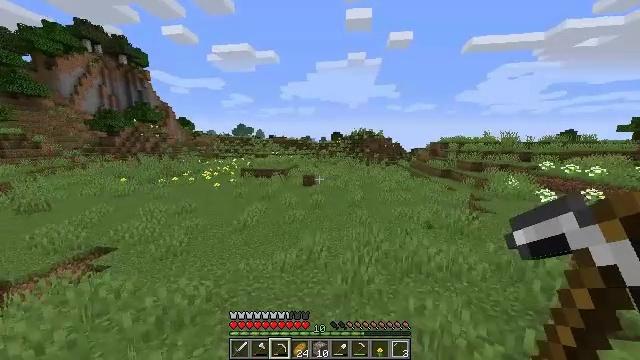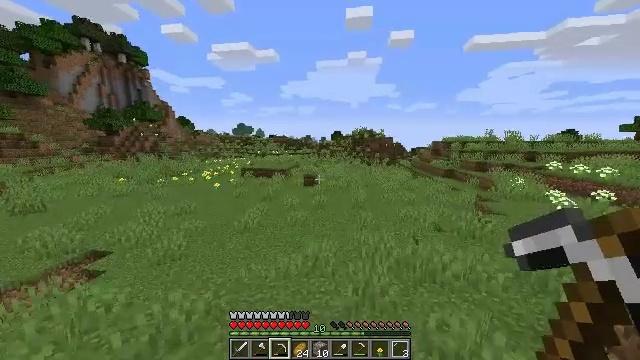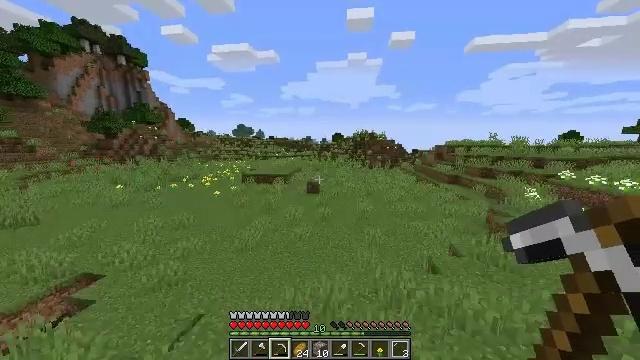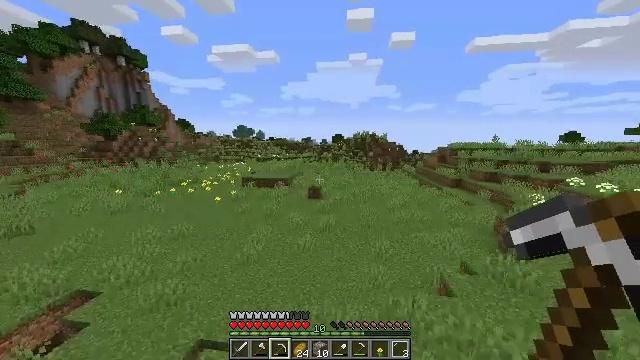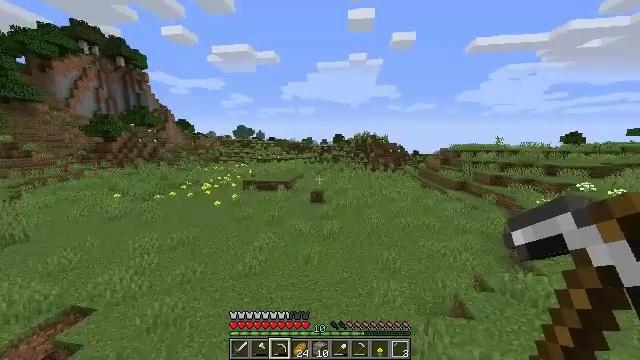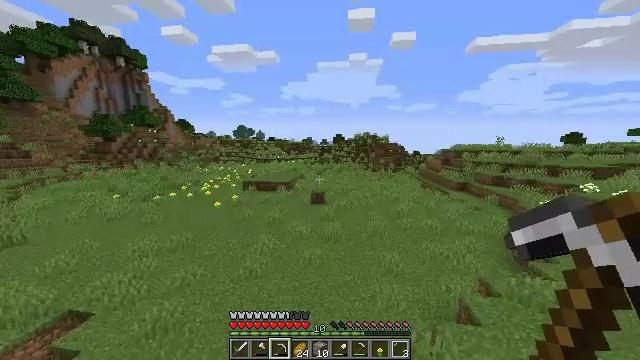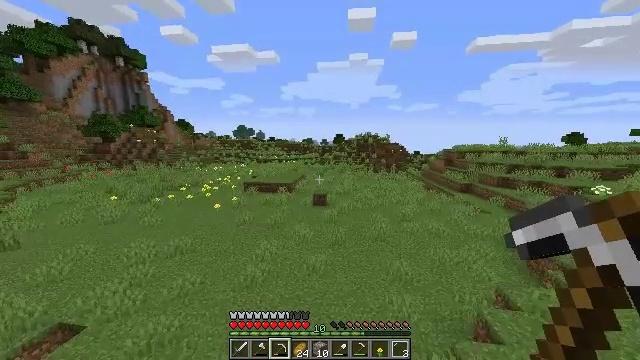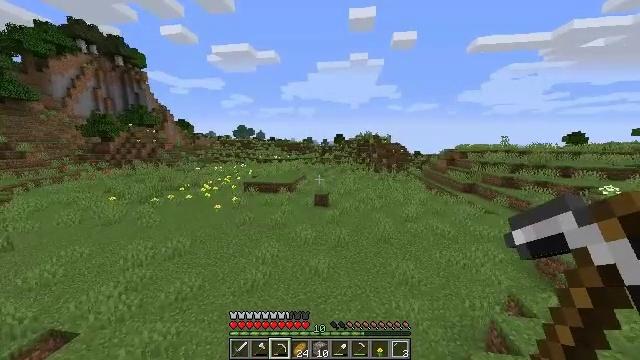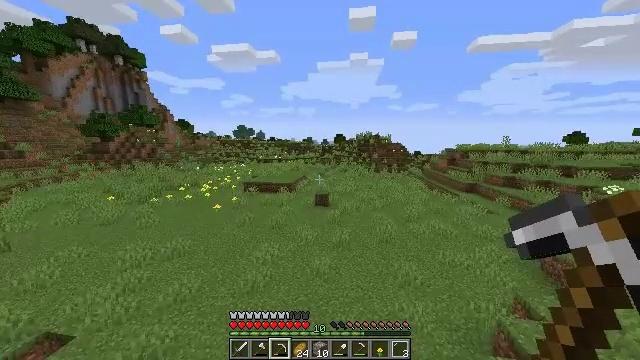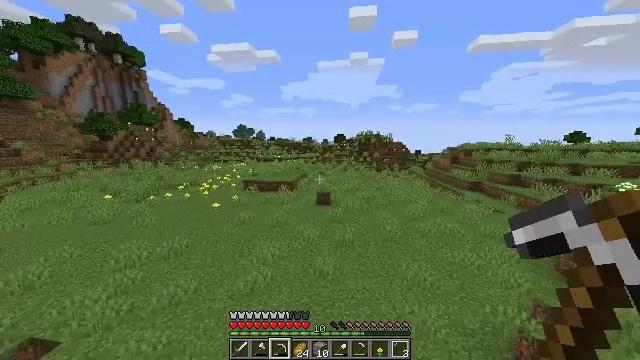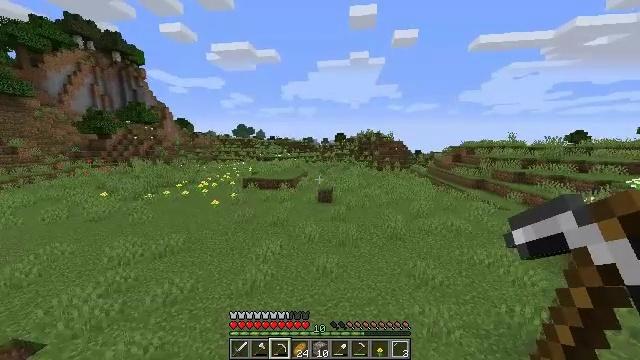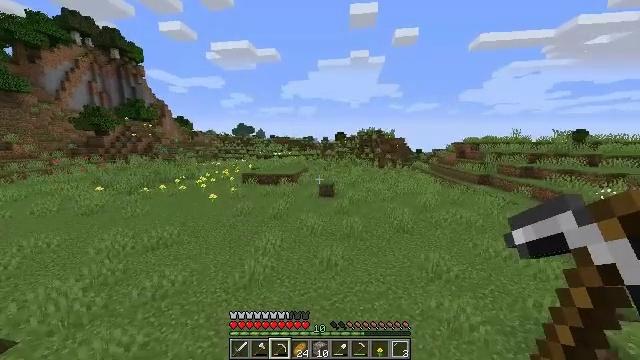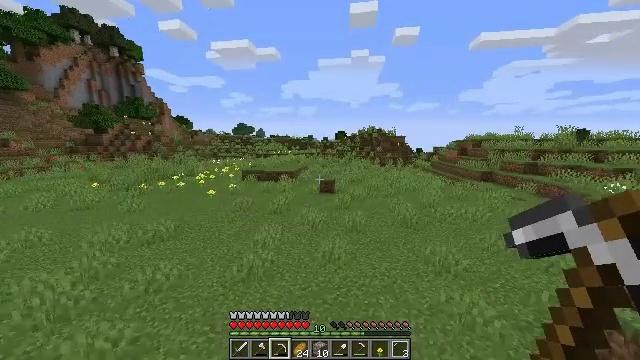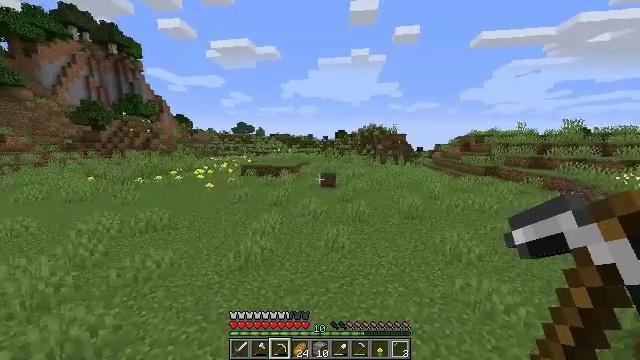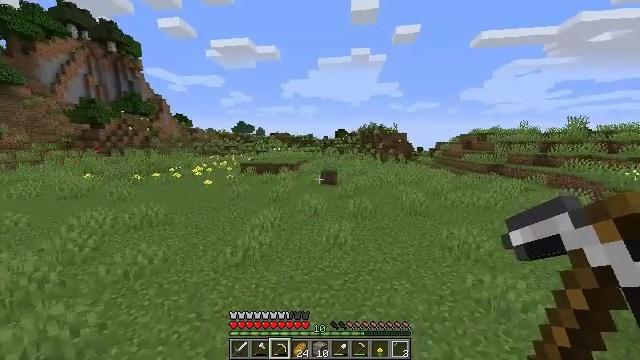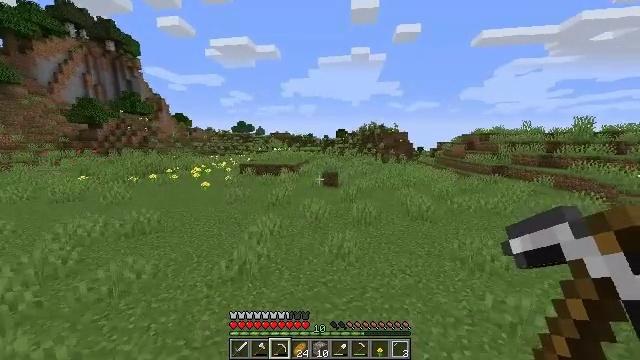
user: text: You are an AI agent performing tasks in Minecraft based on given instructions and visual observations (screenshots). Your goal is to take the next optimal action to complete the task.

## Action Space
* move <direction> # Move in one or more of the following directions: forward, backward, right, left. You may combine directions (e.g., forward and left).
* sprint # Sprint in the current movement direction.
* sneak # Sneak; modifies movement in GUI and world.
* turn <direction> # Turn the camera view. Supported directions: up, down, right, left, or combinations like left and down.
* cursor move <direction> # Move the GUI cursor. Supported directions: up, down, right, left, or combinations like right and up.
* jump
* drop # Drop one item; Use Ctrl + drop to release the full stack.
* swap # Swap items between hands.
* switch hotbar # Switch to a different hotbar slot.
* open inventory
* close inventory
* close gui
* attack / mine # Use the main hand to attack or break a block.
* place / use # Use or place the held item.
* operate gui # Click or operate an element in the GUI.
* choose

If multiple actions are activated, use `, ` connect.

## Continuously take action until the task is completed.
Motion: motion action
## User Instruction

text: Break oak leaves from the trees.
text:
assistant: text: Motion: move forward and move left, jump
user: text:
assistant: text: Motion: move forward and move left, jump
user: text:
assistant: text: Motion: move forward and move left, jump
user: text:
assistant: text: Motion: move forward and move left, jump
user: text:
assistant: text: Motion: move forward, jump
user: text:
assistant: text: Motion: move forward, jump
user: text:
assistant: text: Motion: move forward, jump
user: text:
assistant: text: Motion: move forward, jump
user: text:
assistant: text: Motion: move forward, jump
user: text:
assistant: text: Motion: move forward, jump
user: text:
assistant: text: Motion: move forward, jump
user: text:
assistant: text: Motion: move forward, jump
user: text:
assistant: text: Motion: move forward, jump
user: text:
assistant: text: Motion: move forward, jump
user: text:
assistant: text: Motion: move forward, jump
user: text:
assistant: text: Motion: move forward, jump
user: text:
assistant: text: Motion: move forward, jump
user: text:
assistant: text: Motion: move forward, jump
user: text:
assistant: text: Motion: move forward, jump
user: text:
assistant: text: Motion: move forward, jump
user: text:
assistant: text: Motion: move forward, jump
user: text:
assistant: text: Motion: move forward, jump
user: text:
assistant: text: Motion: move forward and move left, jump
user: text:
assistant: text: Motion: move forward and move left, jump
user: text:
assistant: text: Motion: move forward and move left, jump
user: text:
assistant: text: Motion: move forward and move left, jump
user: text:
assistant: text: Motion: move forward and move left, jump
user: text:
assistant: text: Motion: move forward and move left, jump
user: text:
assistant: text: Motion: move forward and move left, jump
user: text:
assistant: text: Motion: move forward and move left, jump